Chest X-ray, PA view. Patient: 18 years old, sex M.
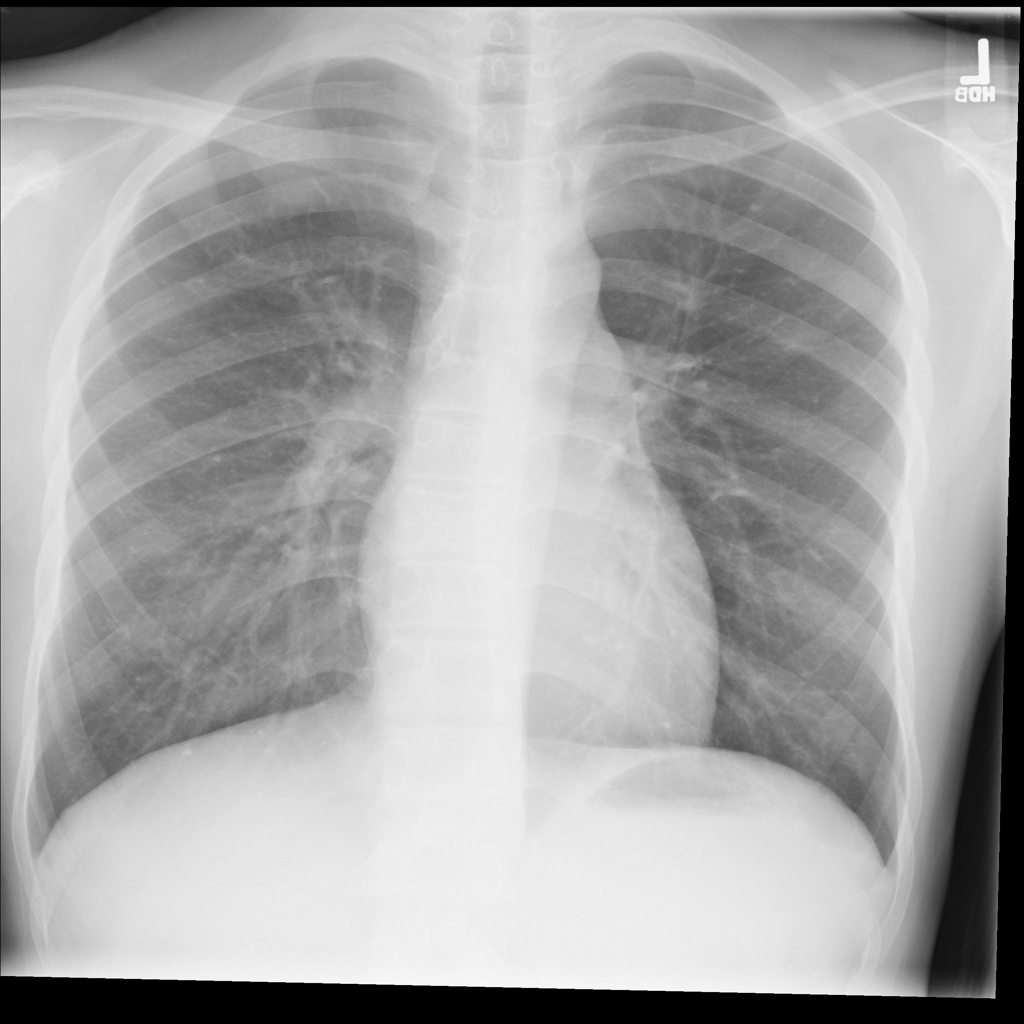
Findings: No Finding